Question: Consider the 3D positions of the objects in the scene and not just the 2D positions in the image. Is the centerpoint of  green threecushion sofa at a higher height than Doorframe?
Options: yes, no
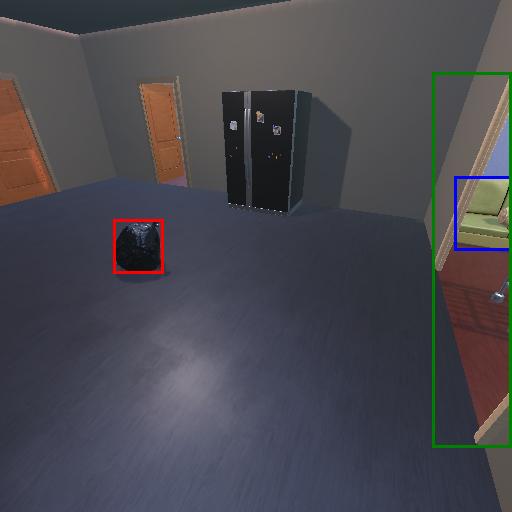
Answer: yes